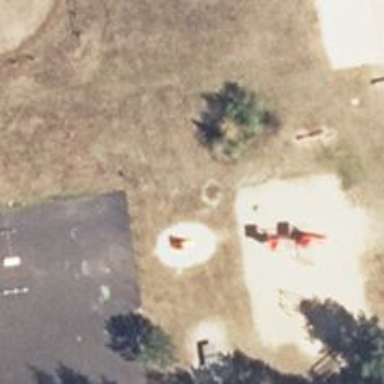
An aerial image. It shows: Playground with slide.